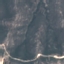
Land use / land cover class: HerbaceousVegetation